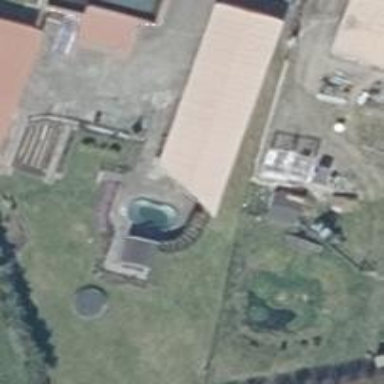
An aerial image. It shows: Swimming pool located in leisure land.